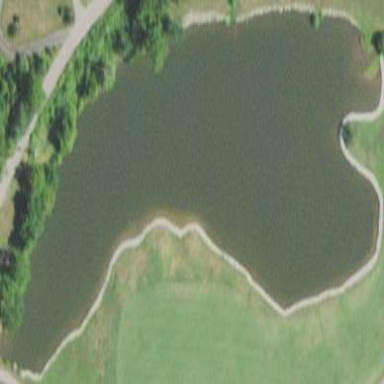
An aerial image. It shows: Water hazard in golf course. The hazard is natural water feature.